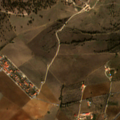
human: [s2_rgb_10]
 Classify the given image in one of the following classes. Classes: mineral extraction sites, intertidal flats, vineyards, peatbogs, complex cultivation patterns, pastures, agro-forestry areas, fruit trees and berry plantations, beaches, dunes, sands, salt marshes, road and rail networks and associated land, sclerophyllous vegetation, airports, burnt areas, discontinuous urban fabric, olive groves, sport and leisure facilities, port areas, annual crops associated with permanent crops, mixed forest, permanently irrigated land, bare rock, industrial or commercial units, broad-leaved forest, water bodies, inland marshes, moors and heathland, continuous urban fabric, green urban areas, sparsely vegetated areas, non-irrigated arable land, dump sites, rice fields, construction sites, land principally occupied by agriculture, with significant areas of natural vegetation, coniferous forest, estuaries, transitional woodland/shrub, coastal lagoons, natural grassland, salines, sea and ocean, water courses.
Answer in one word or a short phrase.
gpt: non-irrigated arable land, olive groves, agro-forestry areas